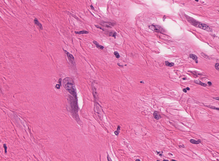
Tumor epithelial tissue: no
Tumor-associated stroma tissue: yes
Normal tissue: no